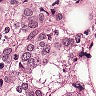
Metastatic tissue present: yes